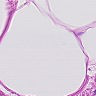
Metastatic tissue present: no